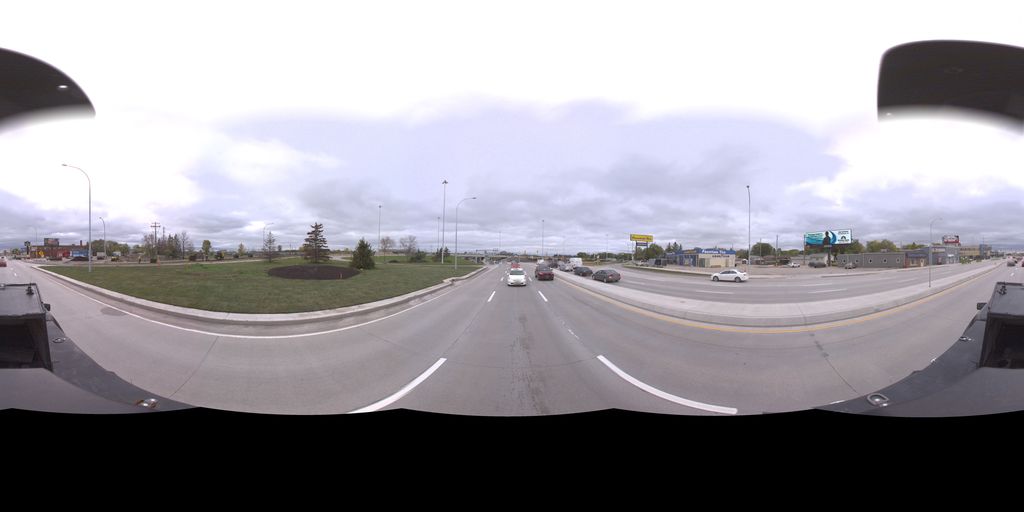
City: winnipeg